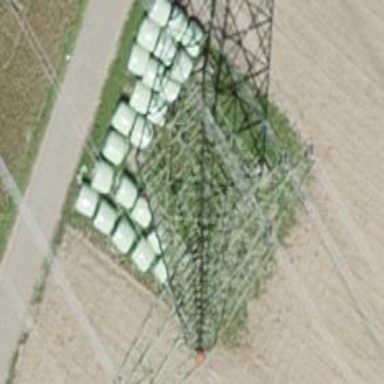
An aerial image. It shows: Power line in the image.